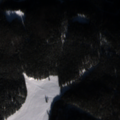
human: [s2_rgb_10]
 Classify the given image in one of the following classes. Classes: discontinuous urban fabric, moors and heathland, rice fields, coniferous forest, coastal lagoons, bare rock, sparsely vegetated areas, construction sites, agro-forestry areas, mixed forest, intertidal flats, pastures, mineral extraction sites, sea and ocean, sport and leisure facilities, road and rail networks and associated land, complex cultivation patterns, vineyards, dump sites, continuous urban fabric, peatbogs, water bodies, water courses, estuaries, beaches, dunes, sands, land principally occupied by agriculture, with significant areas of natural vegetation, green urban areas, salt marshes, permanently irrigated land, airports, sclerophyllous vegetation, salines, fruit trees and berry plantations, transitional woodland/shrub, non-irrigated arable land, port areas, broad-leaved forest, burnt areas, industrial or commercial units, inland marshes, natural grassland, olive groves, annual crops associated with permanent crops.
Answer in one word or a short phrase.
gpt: pastures, coniferous forest